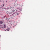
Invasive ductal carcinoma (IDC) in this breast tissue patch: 0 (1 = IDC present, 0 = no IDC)